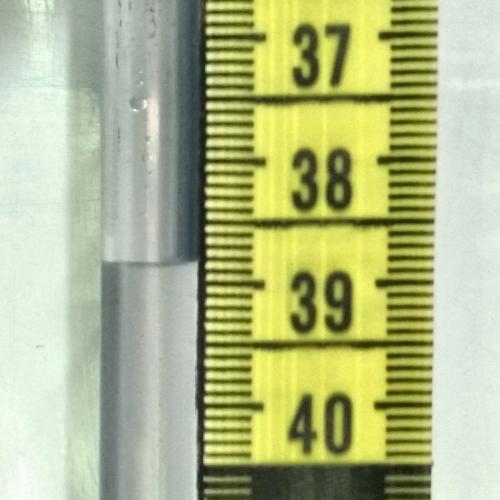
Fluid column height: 38.8 cm